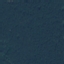
Land use / land cover: Forest